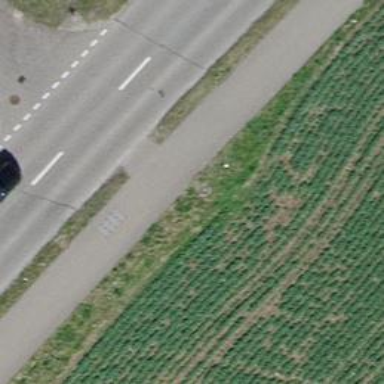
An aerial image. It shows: Asphalt cycleway.